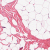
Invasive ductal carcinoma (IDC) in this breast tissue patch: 0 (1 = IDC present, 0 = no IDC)